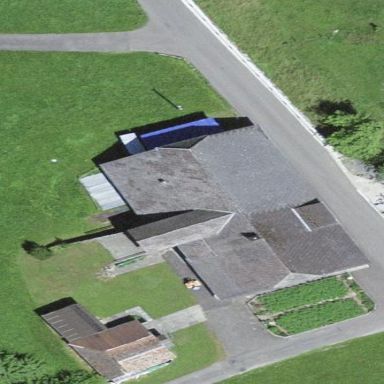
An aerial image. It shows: Farm building.